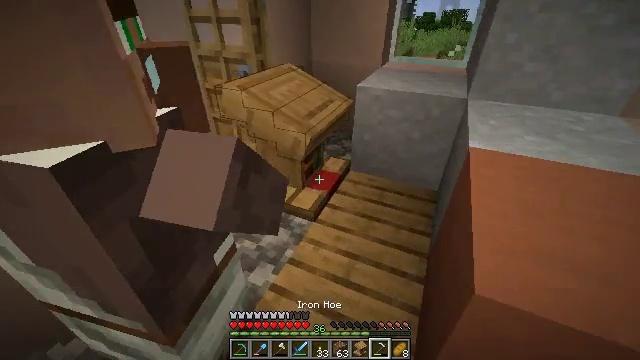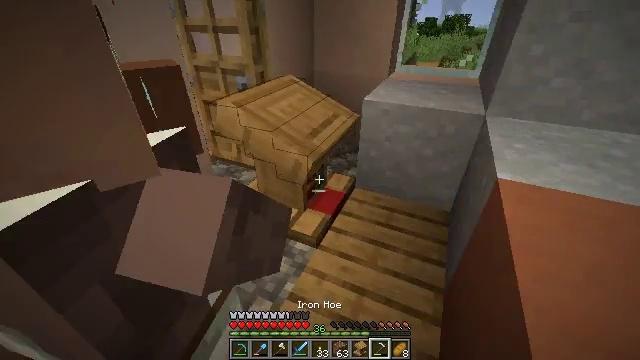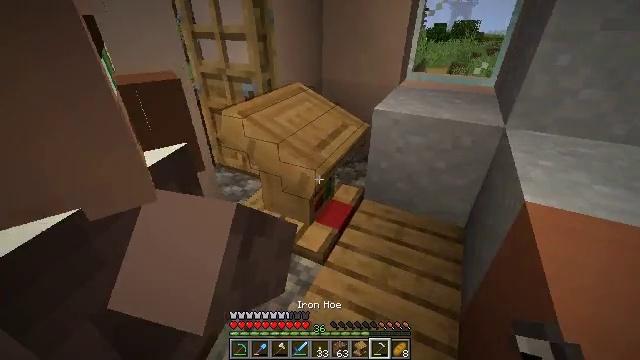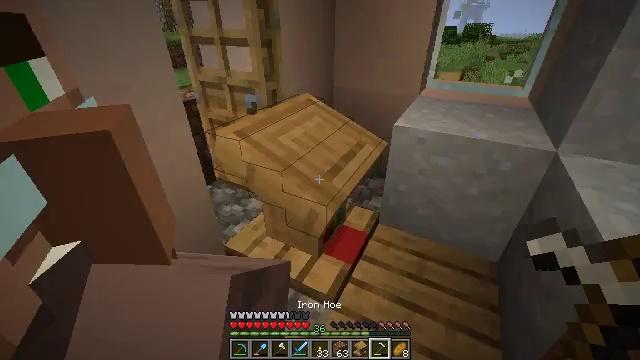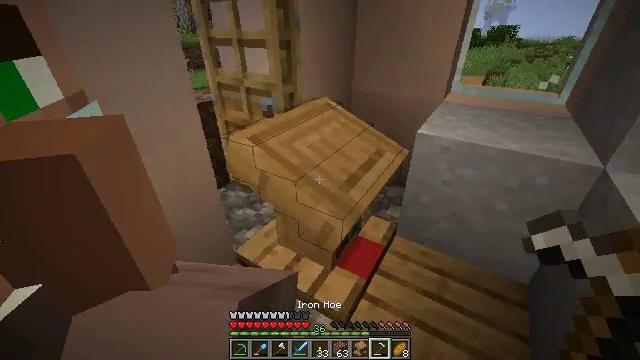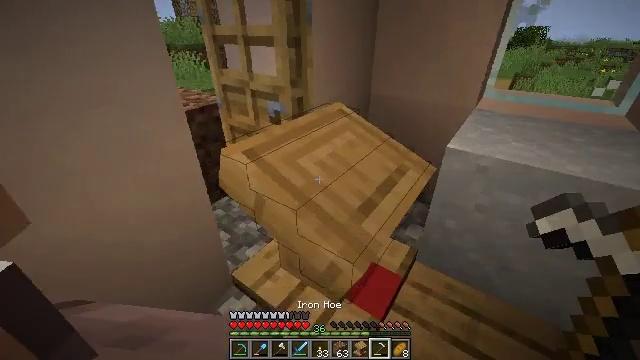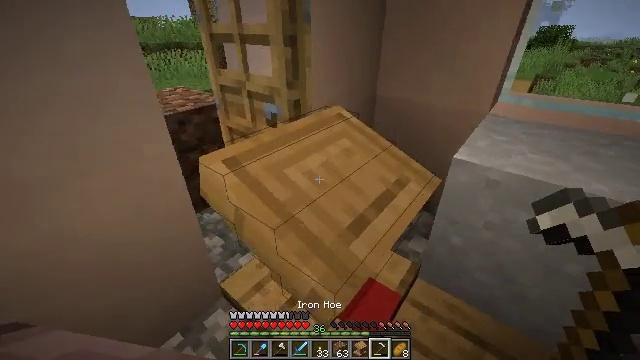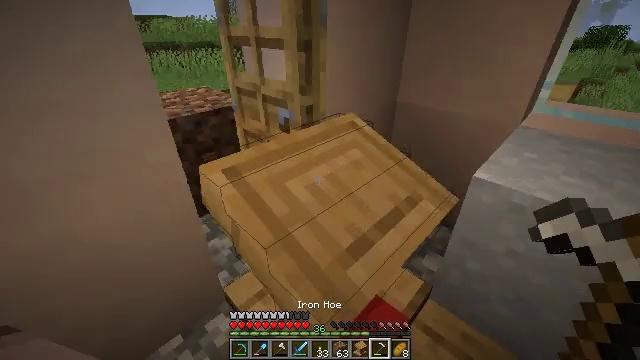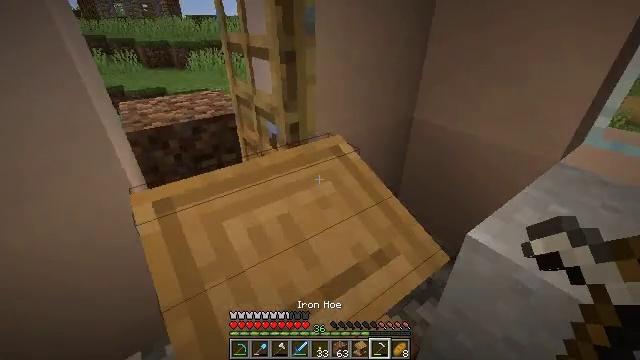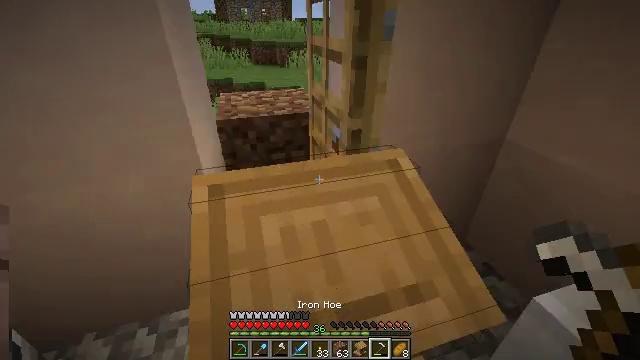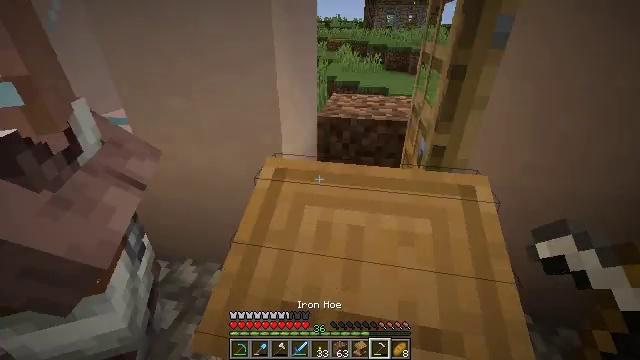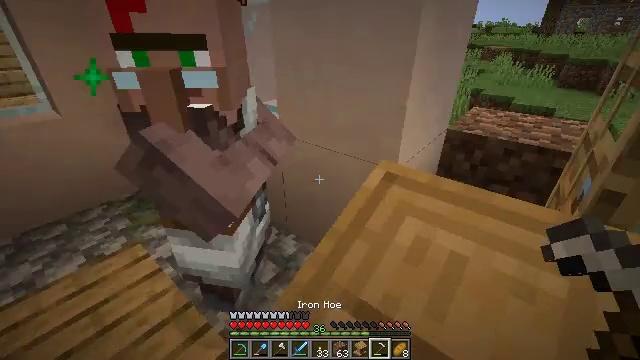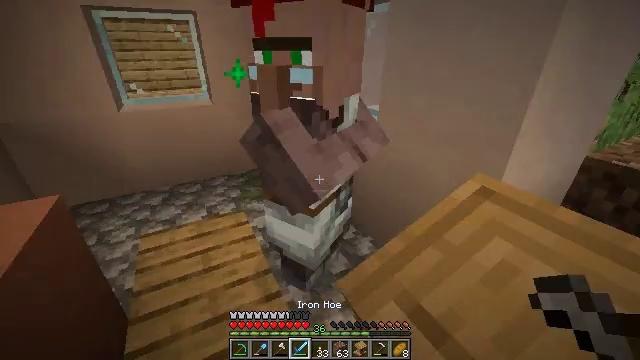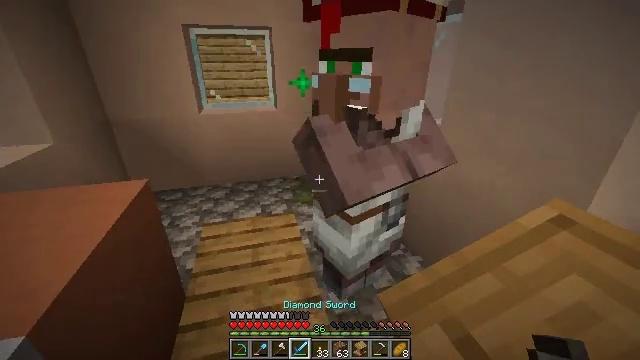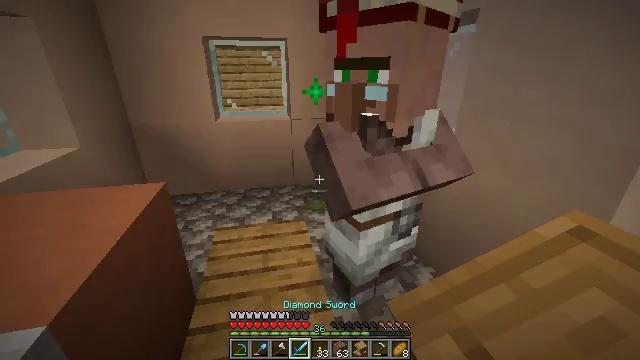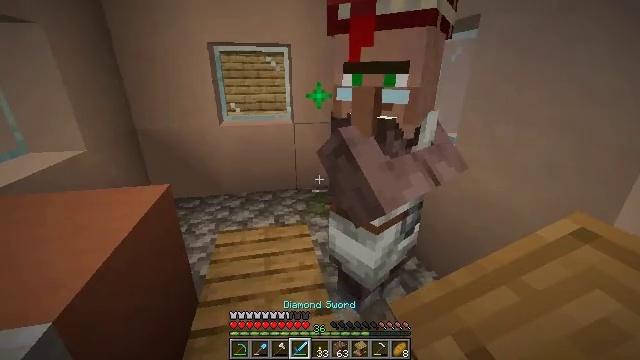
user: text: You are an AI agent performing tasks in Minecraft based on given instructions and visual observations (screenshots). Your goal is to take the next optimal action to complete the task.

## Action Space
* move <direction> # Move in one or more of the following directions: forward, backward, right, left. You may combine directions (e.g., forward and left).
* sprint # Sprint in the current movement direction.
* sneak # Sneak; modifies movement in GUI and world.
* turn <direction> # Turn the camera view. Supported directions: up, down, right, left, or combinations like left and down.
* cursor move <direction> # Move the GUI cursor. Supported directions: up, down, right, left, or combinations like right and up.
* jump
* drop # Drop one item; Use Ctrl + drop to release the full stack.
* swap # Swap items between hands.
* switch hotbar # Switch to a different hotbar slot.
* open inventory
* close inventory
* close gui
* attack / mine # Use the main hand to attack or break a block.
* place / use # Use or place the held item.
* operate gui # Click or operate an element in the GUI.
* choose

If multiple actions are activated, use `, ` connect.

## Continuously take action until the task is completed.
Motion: motion action
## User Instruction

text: Pick up white terracotta by mining.
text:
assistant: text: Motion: move forward
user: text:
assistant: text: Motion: move forward, turn left
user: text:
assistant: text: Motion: move forward, turn left
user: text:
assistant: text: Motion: move forward, turn left
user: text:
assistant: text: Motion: move forward, turn left
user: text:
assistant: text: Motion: move forward and move right, turn left
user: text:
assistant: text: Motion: move forward and move right, turn left
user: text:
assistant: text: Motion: move forward and move right, turn left
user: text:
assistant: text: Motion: move right, turn left
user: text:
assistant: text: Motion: turn left and up
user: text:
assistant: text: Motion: turn left and up
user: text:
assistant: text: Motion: turn left and up, switch to hotbar 4
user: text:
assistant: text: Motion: turn left and up, switch to hotbar 4
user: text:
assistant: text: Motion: turn left and up, switch to hotbar 4
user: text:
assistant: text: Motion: turn up, switch to hotbar 4
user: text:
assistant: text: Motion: turn up
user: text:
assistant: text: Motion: turn up
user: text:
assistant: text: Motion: turn up
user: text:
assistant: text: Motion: turn right and up
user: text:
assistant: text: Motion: turn right and up
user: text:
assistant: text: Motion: turn right and up
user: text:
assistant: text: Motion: turn right, use / place
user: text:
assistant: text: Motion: use / place
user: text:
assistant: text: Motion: use / place
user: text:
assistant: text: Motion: no_op
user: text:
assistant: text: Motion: no_op
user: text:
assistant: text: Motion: open gui
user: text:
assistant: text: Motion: no_op
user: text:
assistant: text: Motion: no_op
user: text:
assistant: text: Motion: no_op